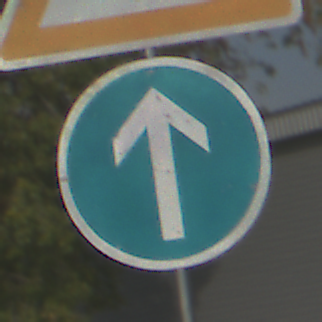
Verkehrszeichen: VorgeschriebeneFahrtrichtungGeradeaus
Zusatzzeichen oben: Lichtzeichenanlage
Umgebung: Outdoor, Suburban
Tageszeit: MorningAfternoon
Wetter: PartlyCloudy
Licht: Natural
Jahreszeit: NotSpecified
Kontrast: HighContrast